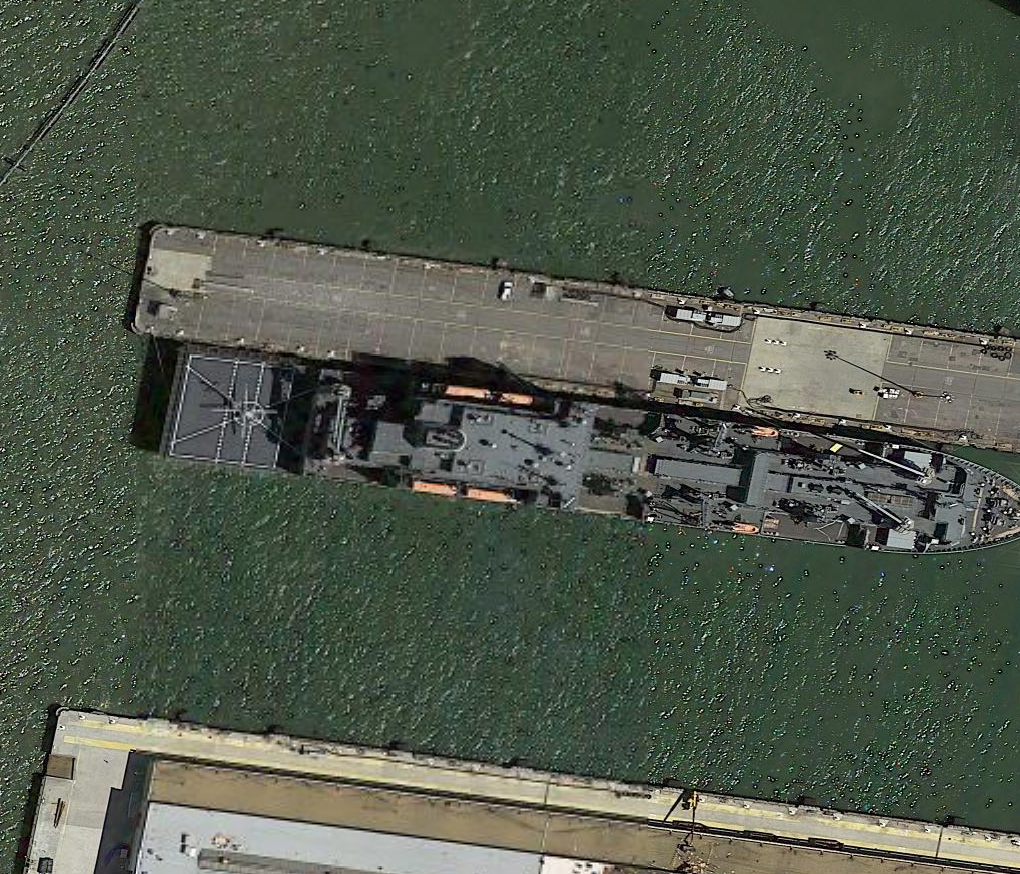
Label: Crane_ship